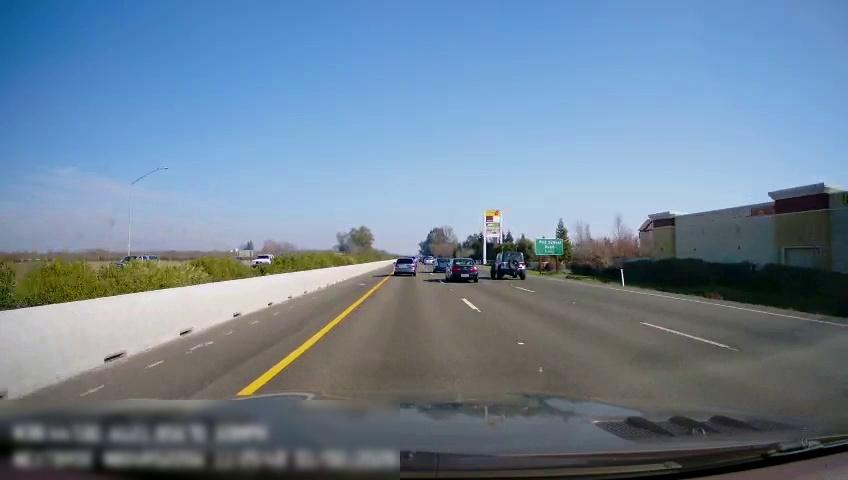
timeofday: Day
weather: Sunny
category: Drivable Space
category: Vehicles | SUV
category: Vehicles | Car
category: Vehicles | SUV
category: Vehicles | SUV
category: Vehicles | SUV
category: Vehicles | SUV
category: Vehicles | Car
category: Lanes | Current Lane
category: Lanes | Current Lane
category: Lanes | Alternate Lane
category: Lanes | Alternate Lane
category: Traffic | Signs